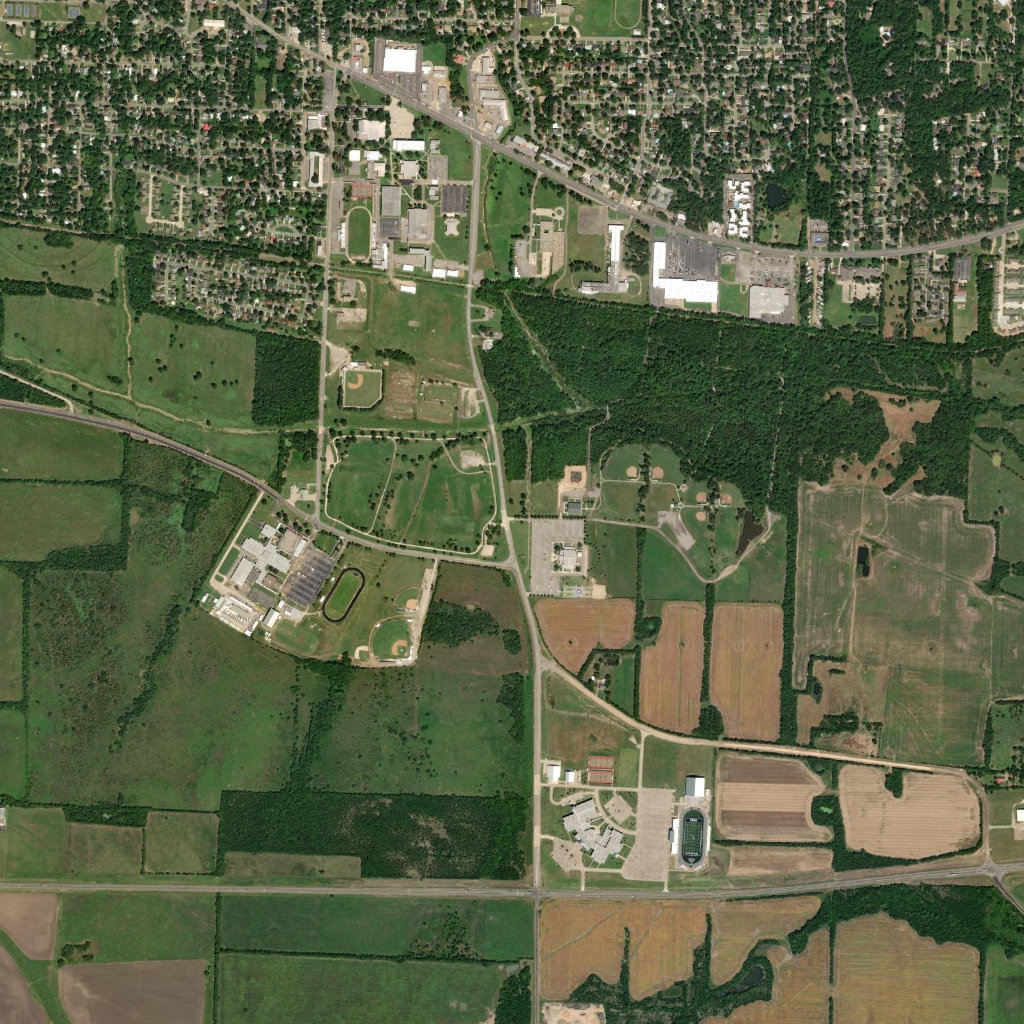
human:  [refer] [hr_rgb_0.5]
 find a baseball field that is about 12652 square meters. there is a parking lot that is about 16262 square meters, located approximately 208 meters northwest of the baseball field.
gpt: <box>[[36, 60, 40, 64, 0]]</box>

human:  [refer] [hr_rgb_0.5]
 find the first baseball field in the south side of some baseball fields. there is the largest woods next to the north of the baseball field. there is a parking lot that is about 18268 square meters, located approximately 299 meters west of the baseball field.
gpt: <box>[[66, 49, 69, 52, 0]]</box>